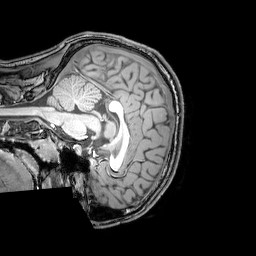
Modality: T1w
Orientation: sagittal
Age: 21
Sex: male
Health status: healthy
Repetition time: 0.081 s
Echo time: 0.037 s